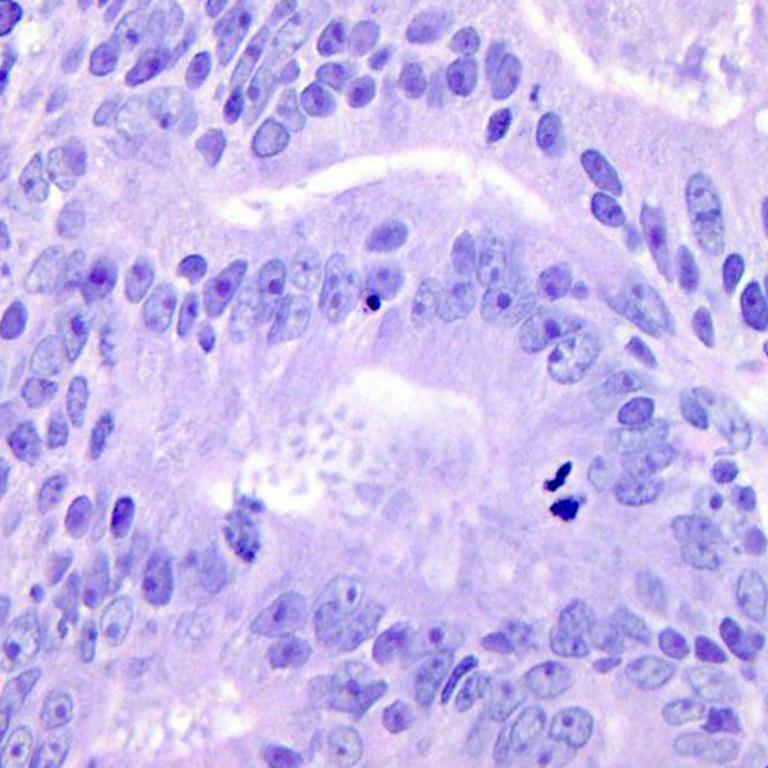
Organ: colon
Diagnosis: adenocarcinomas